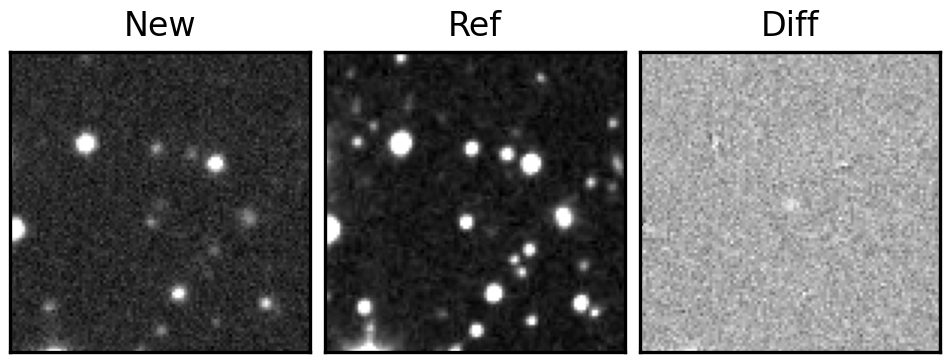
Label: real